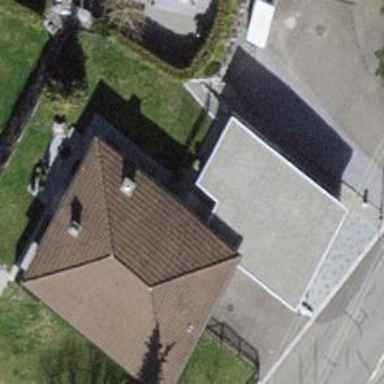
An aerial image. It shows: Detached building with hipped roof.